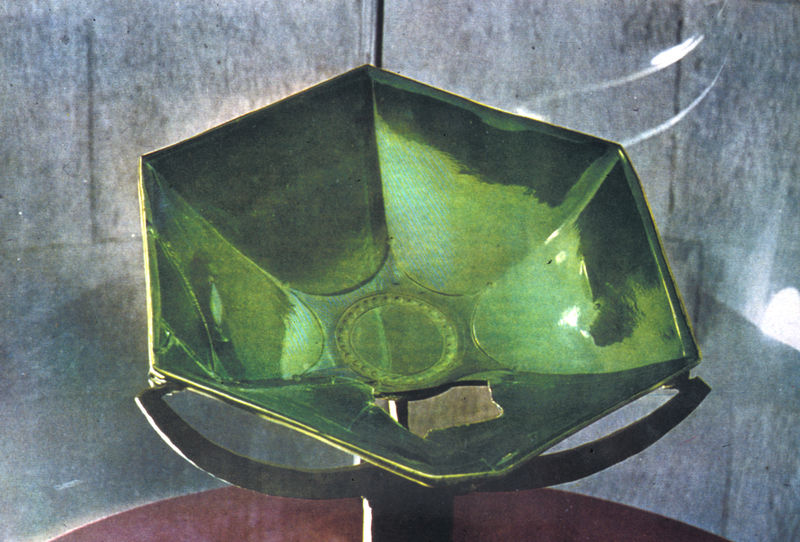
Titel: Heilige Schale aus islamischem Glas (Islam)
Künstler: unbekannt
Standort: Genua
Institution: S. Lorenzo
Schlagwörter: blau, dunkel, schatten, grün, glas, grau, hell, hintergrund, licht, lichter, mitte, stuhl, tisch, rot, schirm, muster, alt, wand, schale, schüssel, silber, spiegel, öl, spiegelung, gold, sessel, schleifen, schräg, kreis, rund, keramik, oktagon, stilleben, hellblau, sprung, sofa, sitz, bogen, perspektive, flächen, risse, violett, weis, beleuchtung, rand, schaden, blue, lamp, red, white, black, dunkelblau, gray, green, grey, modern, painting, seat, table, wall, yellow, realistisch, reflexe, glanz, mirror, reflection, glänzend, metall, brown, vase, gestell, glatt, podest, reflexion, foto, fotografie, photographie, bögen, kante, fotorealismus, halterung, gefäß, waage, eckig, porzellan, stern, gerät, loch, tupfen, vitrine, photo, halbkreis, ecken, kreissegment, kaputt, kristall, antik, stone, rechteckig, schwartz, background, orange, reflektion, ahorn, spiegelungen, metal, stand, ständer, halter, museum, terrine, wei?, light, konkav, pokal, sechs, dreiecke, shadow, objekt, art deco, ausstellungsstück, glasiert, glasur, lasiert, reflektierend, zerbrochen, glass, sculpture, lasur, installation, oktogon, grell, abstract, bright, sechseck, relieff, scherben, antenne, riss, green\, wölbung, polygon, dome, defekt, mehreck, archäologie, fehler, sechseckig, brick, giftgrün, art, shine, shiny, smaragdgrün, bruch, circle, form, ceramic, beschädigt, paint, glanzpunkt, schliff, jade, lichtpunkt, repariert, fund, fundstück, exponat, fotograife, halzerung, hinter glas, reflektor, scherbe, siebeneckig, zerschlagen, dish, pottery, artifact, hexagon, plate, teller, pedestal, round, siebeneck, star, kippen, modern art, geometry, photograph, geometrische form, lampe, bowl, base, shape, broken, bruck, satellit, kaputte, glazed, center, scored, bruch mit der materie, kreis und dreieck, einhockey, ö, grainy, clear, curve, baumfreund, chip, octagon, hole, satellite, item, reflective, greem, damaged, crack, display, 6, damage, rim, achteckt, hexagonal, reflect, reflecting, cracked, emerald, translucent, haöter, concave, shard, lbowl, shiney, shinny, seet, lampenschirm, gem, reflectot, antena, cicle, ausleuchtng, deffekt, siebn, circlr, satalite, glass bowl